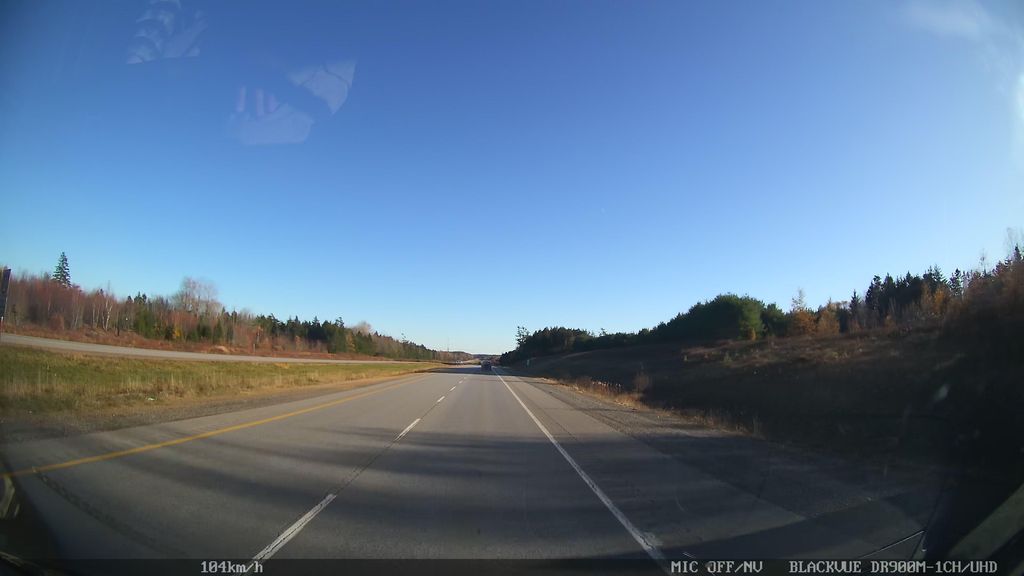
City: halifax